Question: I have a two parse objects 'Content' and 'Detail'
Below I have added a screen shot of both classes in their data browsers.

I have a column in 'Content' called descId which is the Detail objects objectId and is a pointer to the 'Detail' Class. I need to know how to obtain data from both classes. This is my attempt but var Details is undefined.
'''
var iBeacon = Parse.Object.extend('Details');
var content = Parse.Object.extend('Content');
var query = new Parse.Query(iBeacon);
query.include('descId');
query.find({
success: function(results) {
// // Do something with the returned Parse.Object values
for (var i = 0; i < results.length; i++) {
var object = results[i];
var Details = object.get('Details');
(function($) {
$('#iBeaconTable').append('<tr><td id = "uuid" >' + object.get('uuid') + '</td><td = "proxId">' + object.get('proximity') + '</td><td = "offerId">' + object.get('offer') + '</td><td class = "buttonRow"><Button id = "btnEdit" onclick = "openDialog()" class = "flat-button">Edit</Button><Button id = "btnDelete" onclick = "Delete()" class = "flat-button">Delete</Button></td></tr>');//<Button id = "editSave">Save</Button></td></tr>');
})(jQuery);
}
},
error: function(error) {
alert("Error: " + error.code + " " + error.message);
}
});
'''
I am pulling my hair out on this and I really need dig out...regards.
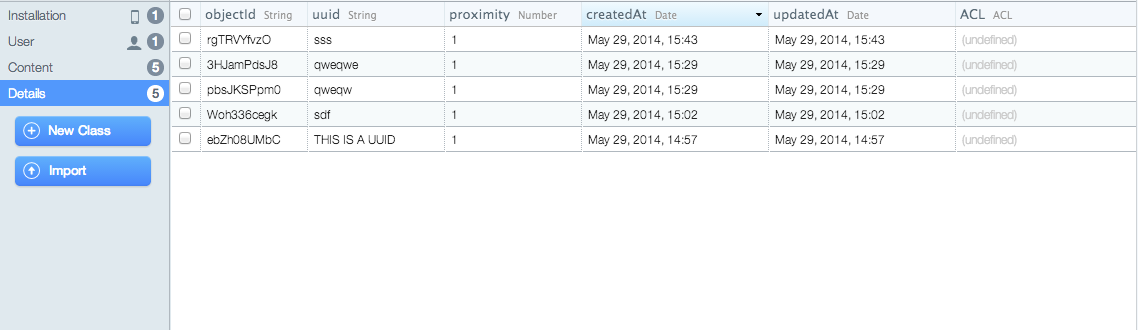
Answer: You are causing yourself confusion by naming the property on the 'Content' class 'descId'. The fact that Parse internally uses a pointer structure with an ID is an implementation detail you don't need to worry about, as far as your code is concerned you'll be using a full 'Detail' object all the time.
The actual error in your code is this line:
'''
var Details = object.get('Details');
'''
Change it to:
'''
// should be using the property name
var Details = object.get('descId');
'''